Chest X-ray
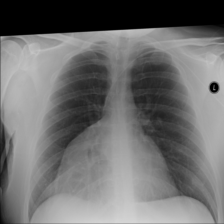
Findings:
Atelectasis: negative
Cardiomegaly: negative
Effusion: negative
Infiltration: negative
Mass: negative
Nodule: negative
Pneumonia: negative
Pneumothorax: negative
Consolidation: negative
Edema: negative
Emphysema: negative
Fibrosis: negative
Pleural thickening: negative
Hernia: negative